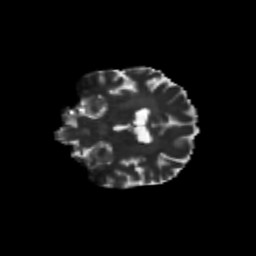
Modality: T2w
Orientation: coronal
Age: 47
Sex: female
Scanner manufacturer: siemens
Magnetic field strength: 3 T
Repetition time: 8.6 s
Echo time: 0.095 s